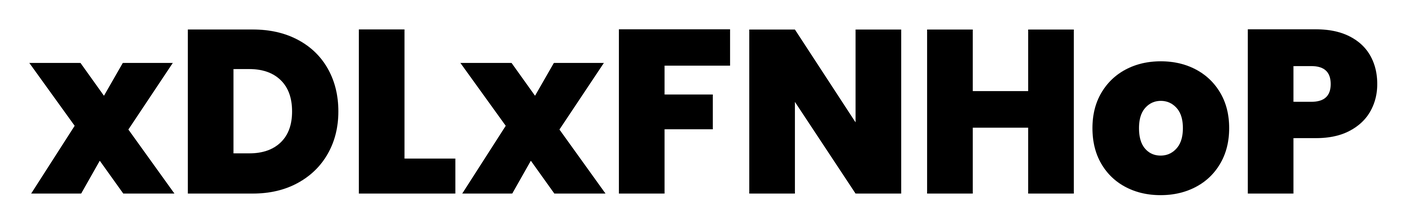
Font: Poppins-ExtraBold